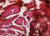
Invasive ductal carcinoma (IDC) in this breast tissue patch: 0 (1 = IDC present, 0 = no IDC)